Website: ulta-beauty
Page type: address-validator
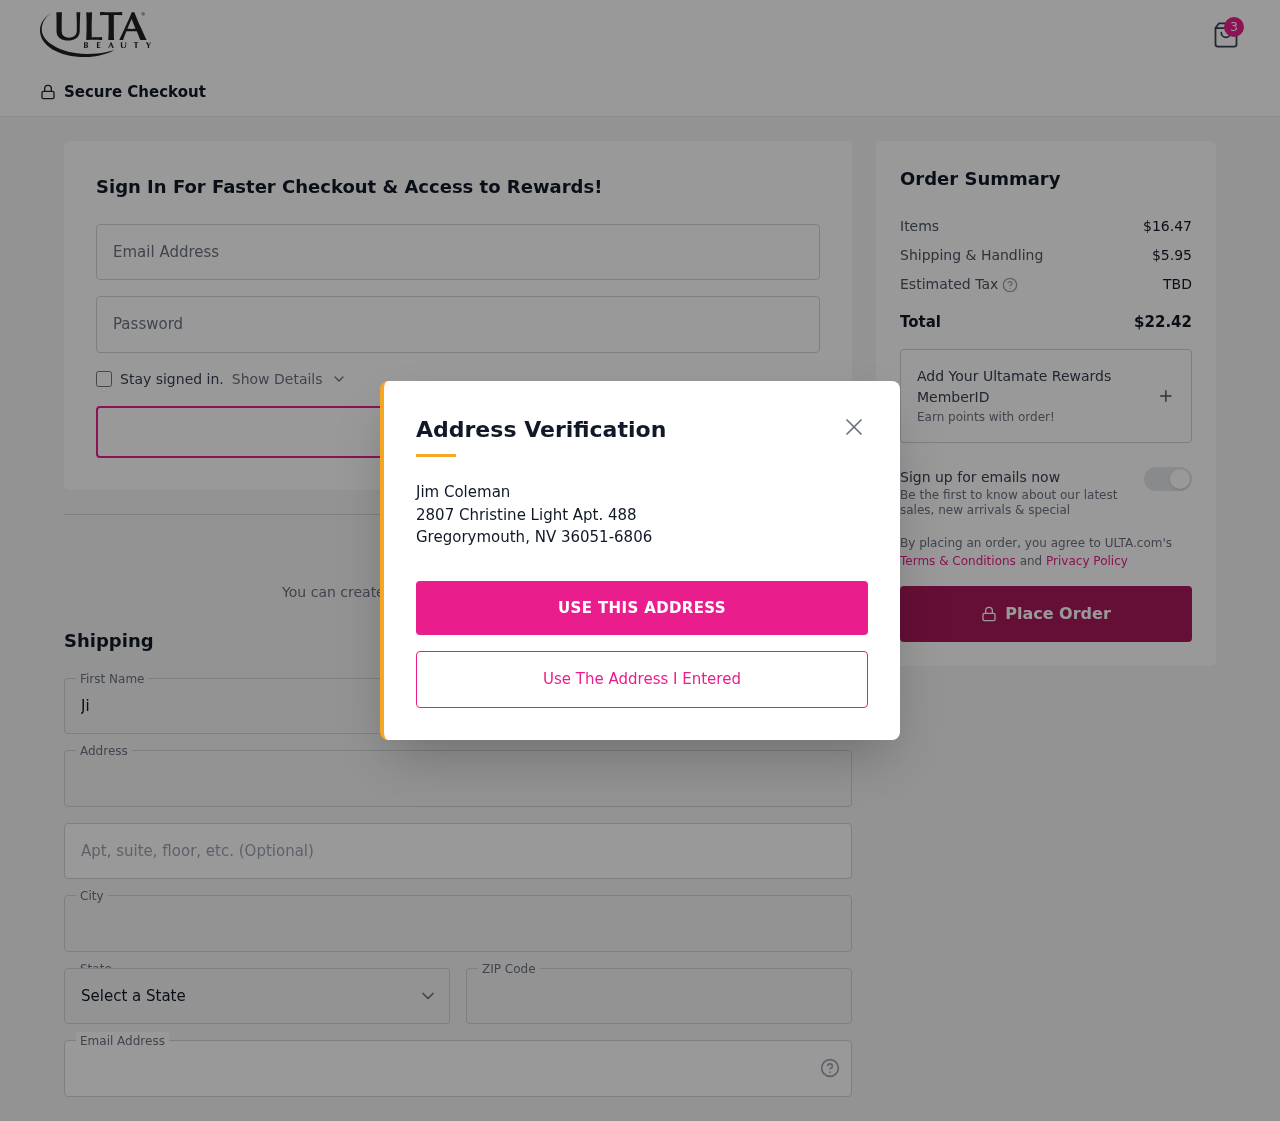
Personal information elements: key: PII_CITY
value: Gregorymouth
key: PII_EMAIL
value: jim_coleman@yahoo.com
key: PII_FIRSTNAME
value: Jim
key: PII_LASTNAME
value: Coleman
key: PII_POSTCODE
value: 36051
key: PII_STATE_ABBR
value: NV
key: PII_STREET
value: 2807 Christine Light Apt. 488
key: PII_STREET2
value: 2807 Christine Light Apt. 488
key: PII_FULLNAME2
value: Jim Coleman
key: PII_PHONE_AREA
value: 488
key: PII_PHONE_AREA_NUMERIC
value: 488
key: PII_CITY2
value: Gregorymouth
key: PII_STATE_ABBR2
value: NV
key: PII_POSTCODE_FULL
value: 36051
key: PII_POSTCODE_EXT
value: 6806
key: PII_POSTCODE_NUMERIC
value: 36051
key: PII_POSTCODE_EXT_NUMERIC
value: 6806
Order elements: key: ORDER_NUM_ITEMS
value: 3
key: ORDER_SUBTOTAL
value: $16.47
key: ORDER_SHIPPING_COST
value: $5.95
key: ORDER_TOTAL
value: $22.42